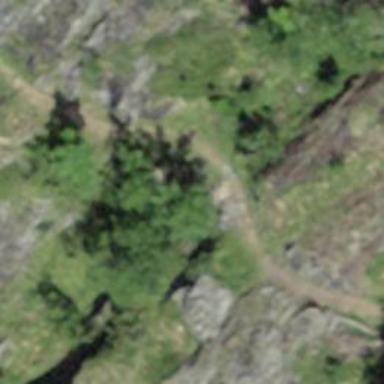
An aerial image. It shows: Path with excellent trail visibility on the ground.